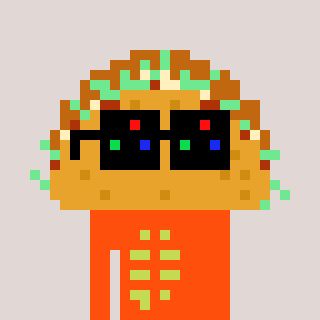
a pixel art character with square black sunglasses, a taco-shaped head and a orange-colored body on a warm background